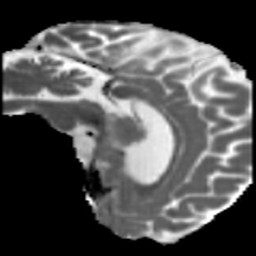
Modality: MD
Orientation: sagittal
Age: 41
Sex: male
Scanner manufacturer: siemens
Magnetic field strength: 3 T
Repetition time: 5.47 s
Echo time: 0.0854 s